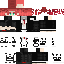
A male human skin with dark skin, wearing red long hair dressed in a red hoodie and black pants, featuring a closed mouth.